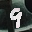
Label: 9